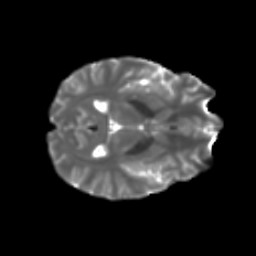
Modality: T2w
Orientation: axial
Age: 26
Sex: male
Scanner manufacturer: ge
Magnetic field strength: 3 T
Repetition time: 7.8 s
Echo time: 0.0608 s